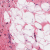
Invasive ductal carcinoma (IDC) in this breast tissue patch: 0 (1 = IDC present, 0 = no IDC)